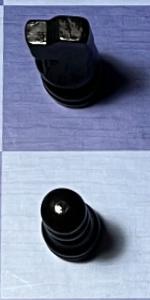
Label: Pawn_Black